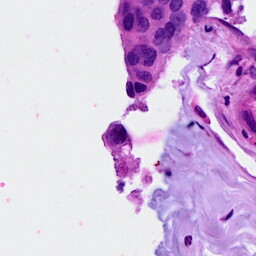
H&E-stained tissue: Breast